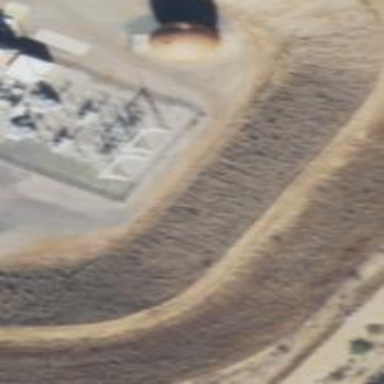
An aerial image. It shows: Outdoor industrial power substation.